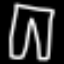
Label: pants